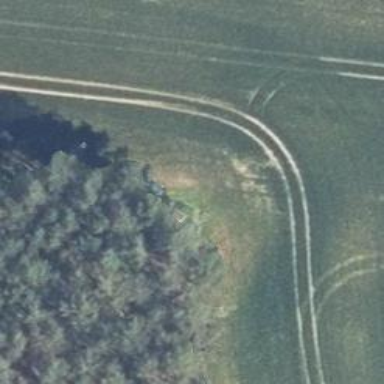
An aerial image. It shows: Hunting stand.